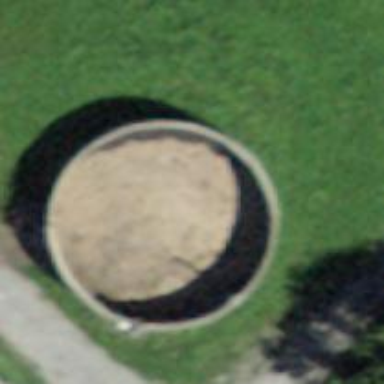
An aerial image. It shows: Storage tank that is man-made.